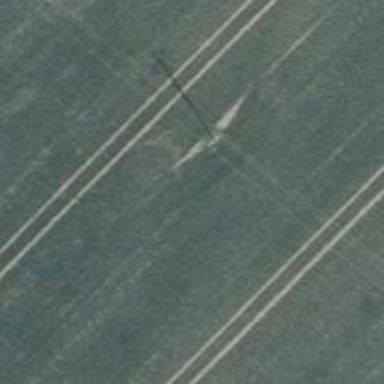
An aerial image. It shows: Power pole.